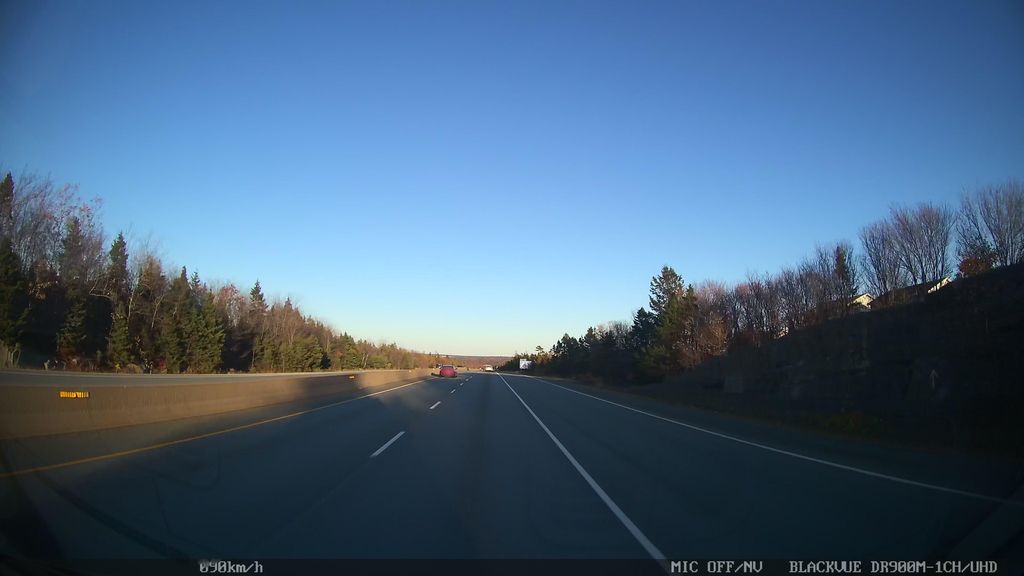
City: halifax